Question: Hii i have a visio document which is an BPMN template .In that BPMN document i have placed a BPMN shape and also other shapes from Engineering,FLowChart,Networking,Basic shapes etc by choosing
and so my BPMN visio document looks like below

in that BPMN and Task named are a BPMN shapes,Computer is a shape from ,Rectangle is from like that the other shape also . (ie) In a BPMN visio document , with the BPMN shape i have the other shapes also.
How to identify the shape parent in c#..???
eg:
BPMN named shape is shape from BPMN.
Task named shape is shape from BPMN.
computer named shape is shape from Network.
Rectangle named shape is shape from General.
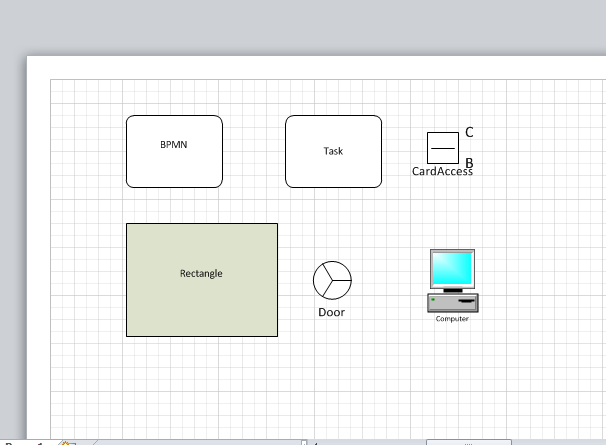
Answer: I must admit, this is more difficult than I would have expected. The stencils are actually in the documents collection and they do not contain shapes, only masters. Anyway: this is how you get the parent stencil name for each shape of your active drawing:
'''
using Visio = Microsoft.Office.Interop.Visio;
var visio = (Visio.Application) System.Runtime.InteropServices.Marshal.GetActiveObject("Visio.Application");
var vsd = visio.ActiveDocument;
foreach(Visio.Shape shape in vsd.Pages[1].Shapes) {
foreach(Visio.Document stencil in visio.Documents) {
if (stencil.Type == Visio.VisDocumentTypes.visTypeStencil) {
foreach(Visio.Master sh in stencil.Masters) {
if (sh.Name == shape.Name) {
Console.WriteLine(stencil.Name);
break;
}
}
}
}
}
'''